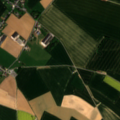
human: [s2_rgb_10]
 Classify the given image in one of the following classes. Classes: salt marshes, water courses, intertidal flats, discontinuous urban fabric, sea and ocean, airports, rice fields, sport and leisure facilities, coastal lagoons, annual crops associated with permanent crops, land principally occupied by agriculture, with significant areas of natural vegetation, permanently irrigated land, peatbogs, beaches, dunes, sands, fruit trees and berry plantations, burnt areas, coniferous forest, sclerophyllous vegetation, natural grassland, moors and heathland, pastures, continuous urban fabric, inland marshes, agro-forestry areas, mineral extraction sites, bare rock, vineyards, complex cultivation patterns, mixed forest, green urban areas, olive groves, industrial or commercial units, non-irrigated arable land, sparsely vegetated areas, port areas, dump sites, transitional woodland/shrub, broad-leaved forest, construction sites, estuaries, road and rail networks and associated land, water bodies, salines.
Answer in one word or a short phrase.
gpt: discontinuous urban fabric, non-irrigated arable land, pastures, complex cultivation patterns